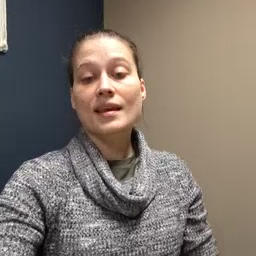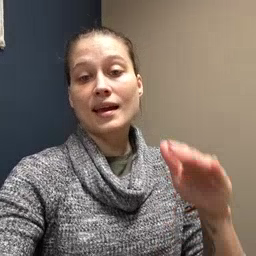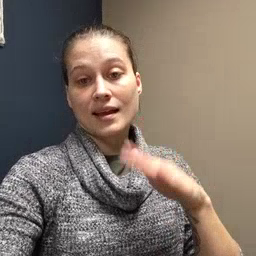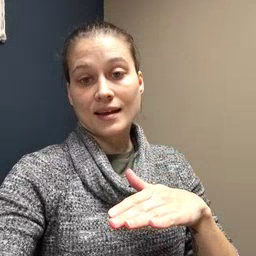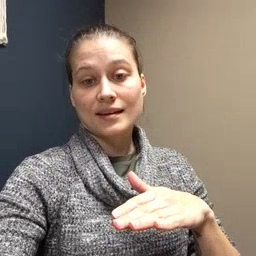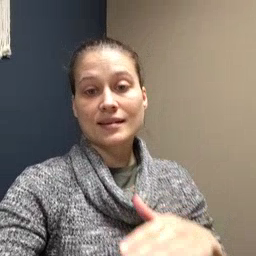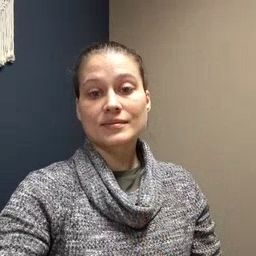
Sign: on